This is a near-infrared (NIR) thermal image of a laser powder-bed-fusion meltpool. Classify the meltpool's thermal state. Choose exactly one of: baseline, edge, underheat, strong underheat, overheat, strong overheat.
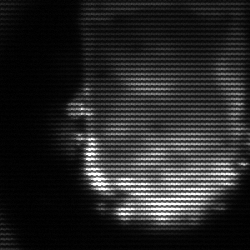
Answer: baseline